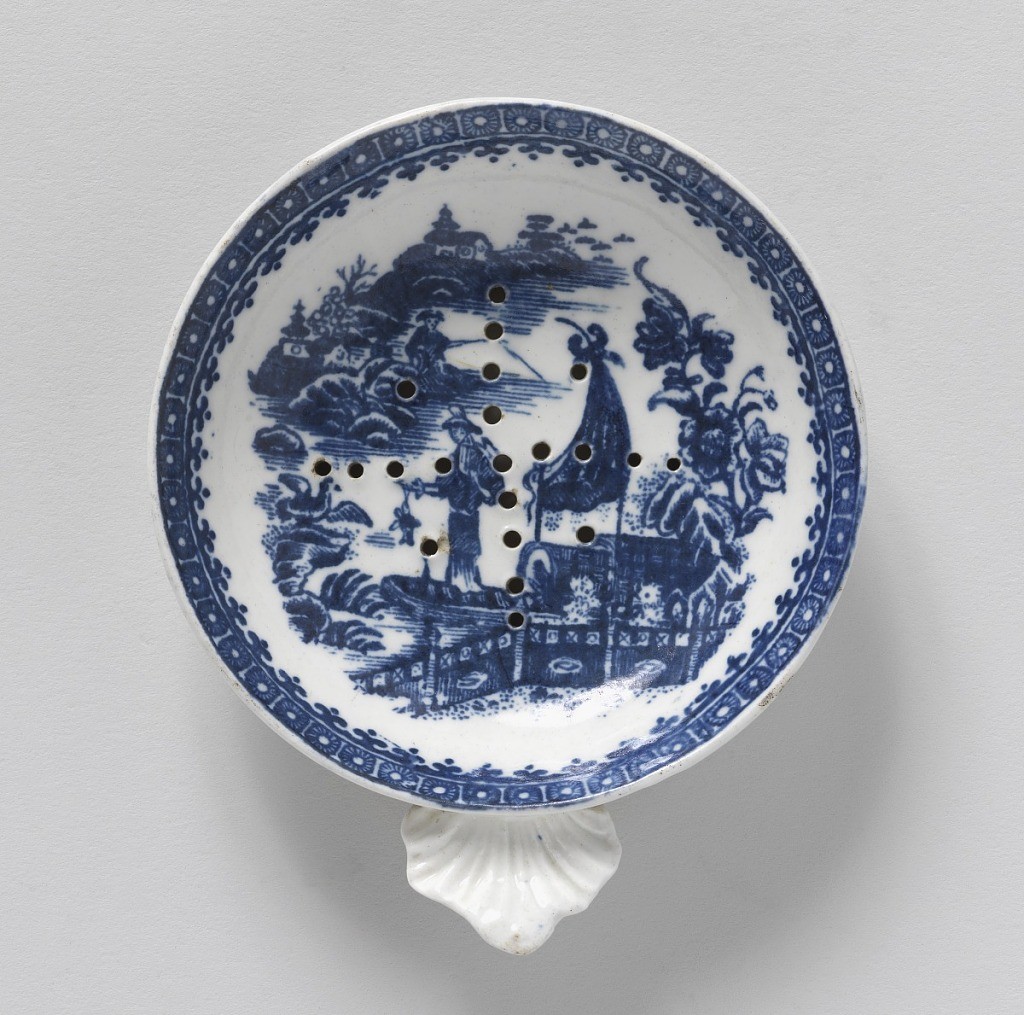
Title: Tea strainer
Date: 18th century
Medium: Tin-glazed earthenware
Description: Blue and white decoration. Pierced strainer and scalloped handle.